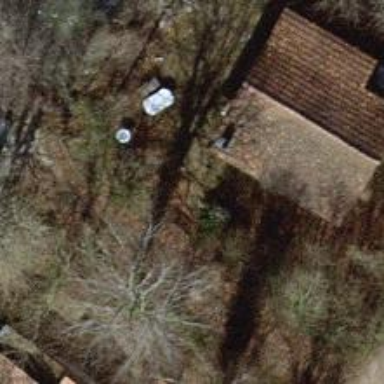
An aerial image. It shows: Simple house.